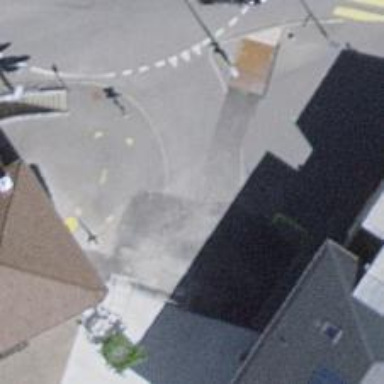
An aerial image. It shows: Bollard.